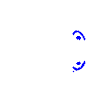
Particle: pion